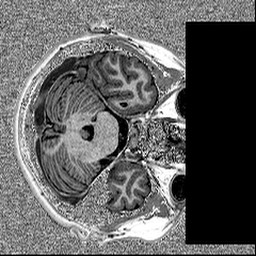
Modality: MP2RAGE
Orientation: axial
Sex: female